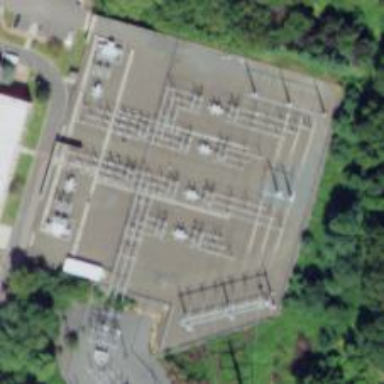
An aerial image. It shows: Switch used for power control.